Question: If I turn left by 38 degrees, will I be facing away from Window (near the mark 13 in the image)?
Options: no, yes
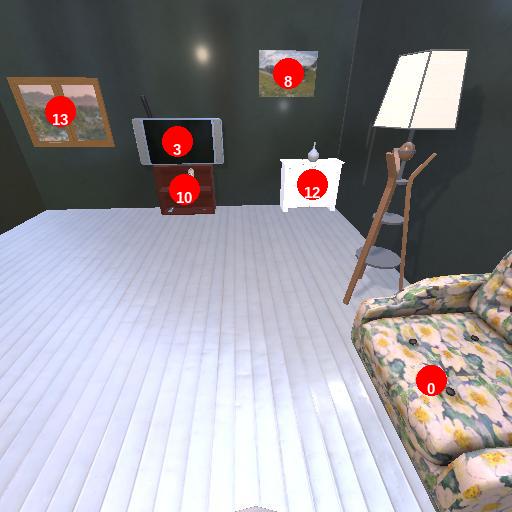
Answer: no